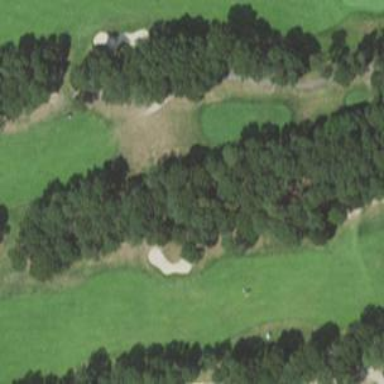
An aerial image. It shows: Golf fairway surrounded by grass.